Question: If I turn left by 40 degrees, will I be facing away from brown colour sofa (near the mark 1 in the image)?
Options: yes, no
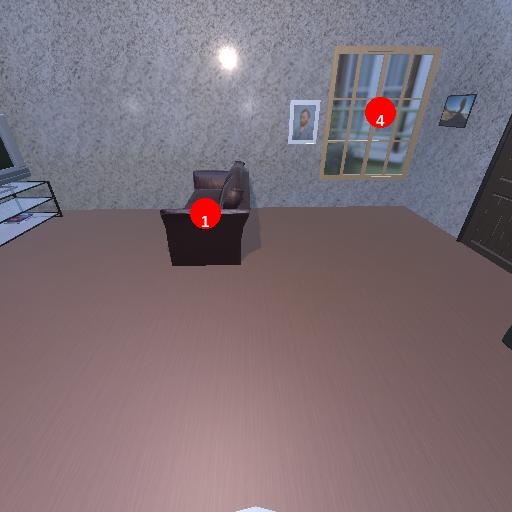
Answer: yes